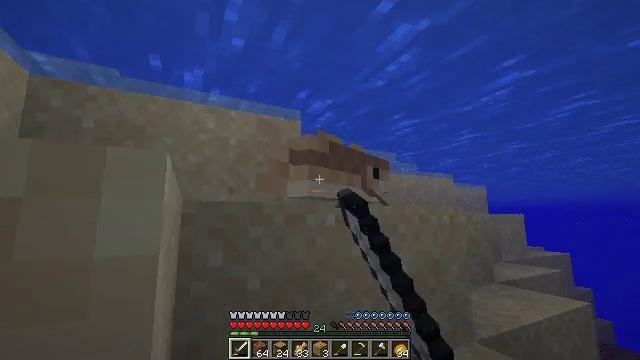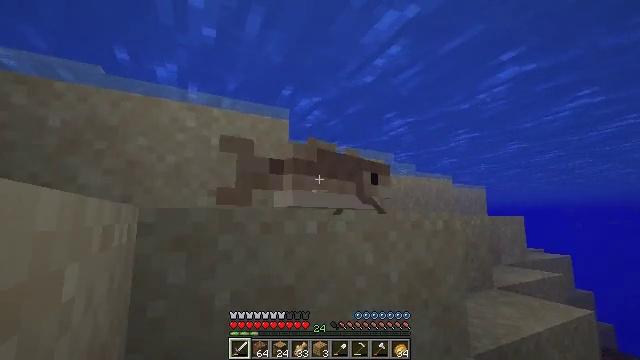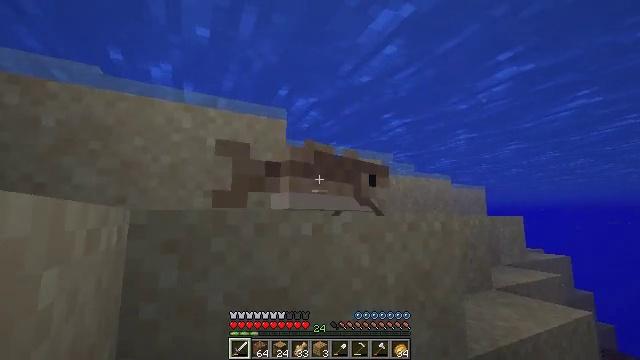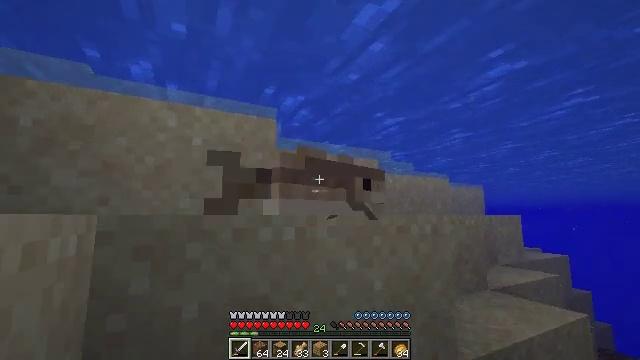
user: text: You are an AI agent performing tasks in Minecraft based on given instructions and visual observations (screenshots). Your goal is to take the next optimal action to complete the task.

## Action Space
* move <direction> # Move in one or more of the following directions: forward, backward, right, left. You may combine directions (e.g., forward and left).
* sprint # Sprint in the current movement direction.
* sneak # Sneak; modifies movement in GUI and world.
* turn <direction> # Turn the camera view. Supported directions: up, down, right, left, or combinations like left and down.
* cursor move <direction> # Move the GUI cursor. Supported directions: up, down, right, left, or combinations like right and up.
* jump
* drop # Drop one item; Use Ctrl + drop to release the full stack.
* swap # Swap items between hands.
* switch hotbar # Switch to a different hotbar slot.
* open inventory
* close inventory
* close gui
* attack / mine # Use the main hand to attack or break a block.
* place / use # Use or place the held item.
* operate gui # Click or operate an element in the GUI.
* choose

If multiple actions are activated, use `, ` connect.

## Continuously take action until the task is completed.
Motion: motion action
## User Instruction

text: Hunt fish.
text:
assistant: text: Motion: move forward, attack / mine
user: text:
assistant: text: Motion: move forward
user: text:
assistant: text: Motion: move forward
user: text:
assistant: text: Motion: no_op